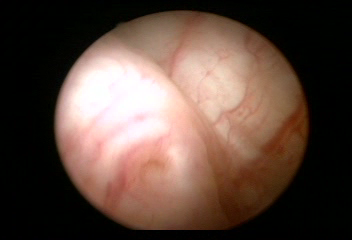
Modality: WLC
Class: Anatomical landmarks
Subclass: UreteralOrifice
Bladder cancer association: No
Annotated structures: Right ureteral orifice